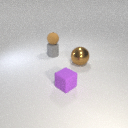
small gray rubber cylinder to the left of large brown metal sphere